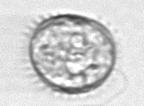
Label: Protoperidinium